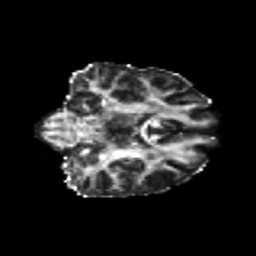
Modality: FA
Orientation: coronal
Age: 26
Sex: female
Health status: healthy
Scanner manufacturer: philips
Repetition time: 7.388 s
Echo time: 0.08599 s